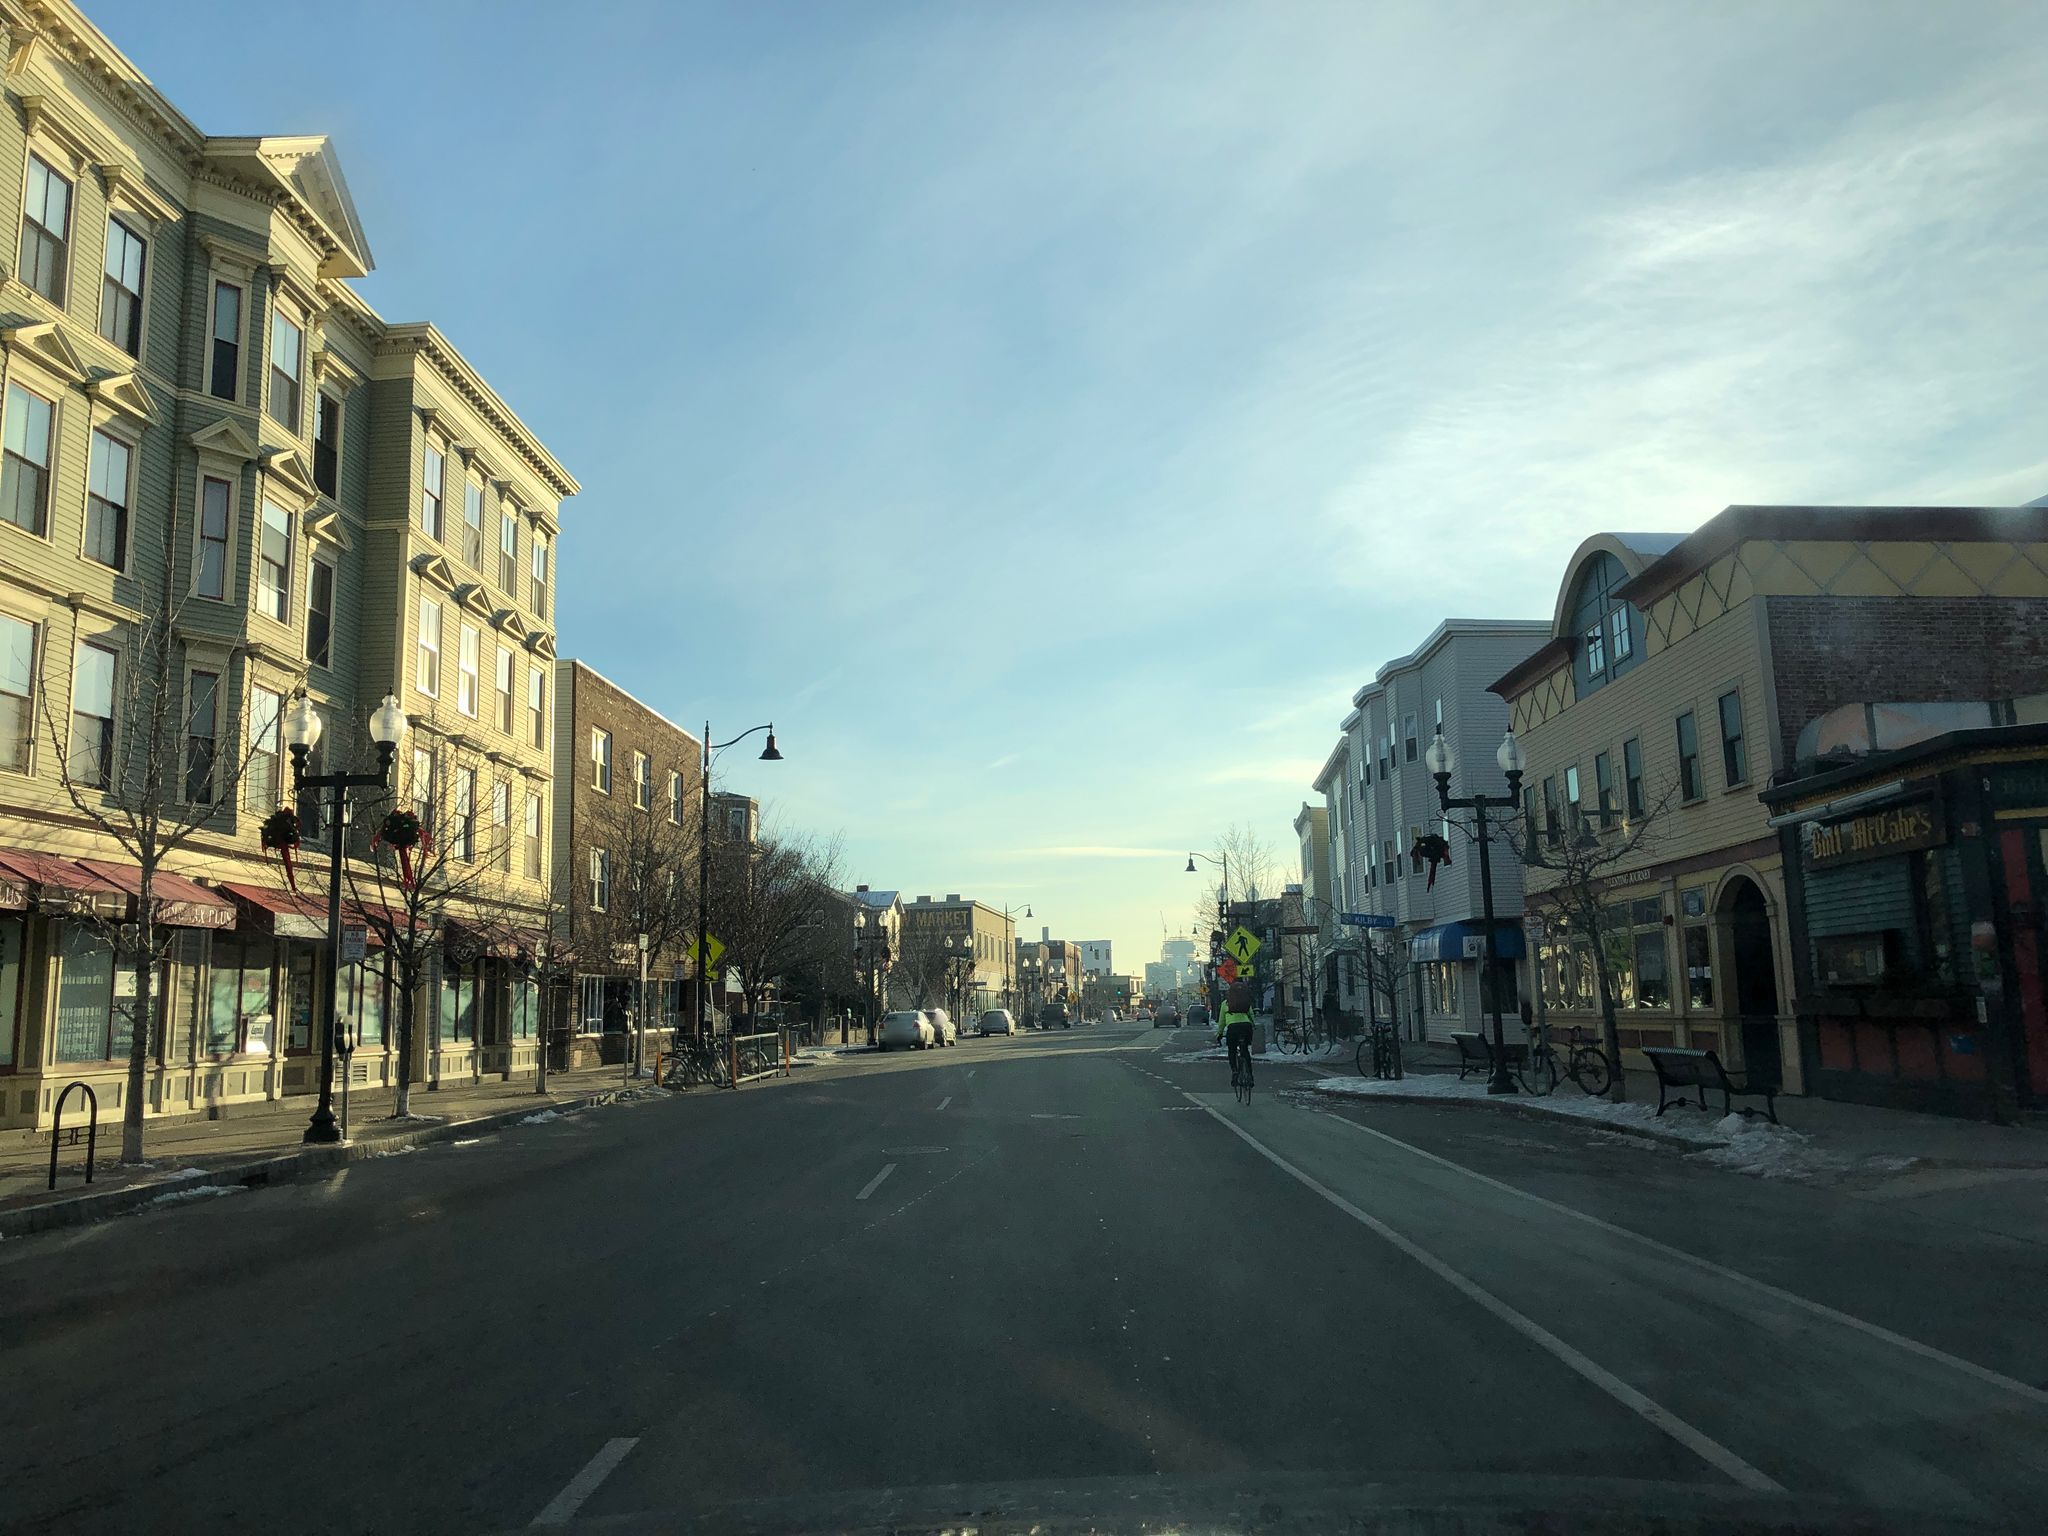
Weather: clear
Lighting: day
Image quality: good
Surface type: driving surface
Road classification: secondary
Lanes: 1
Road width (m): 19.8
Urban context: urban centre
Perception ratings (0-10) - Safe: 7.98, Lively: 8.5, Beautiful: 6.48, Boring: 1.78, Depressing: 2.13, Wealthy: 5.3